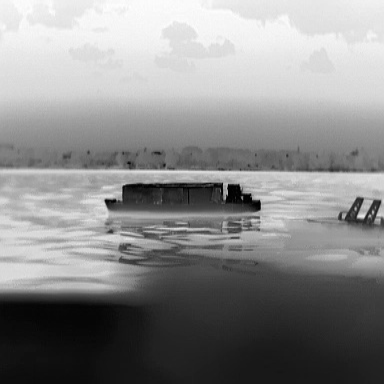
There are two objects shown in the infrared image, including a fishing_boat, and a canoe.